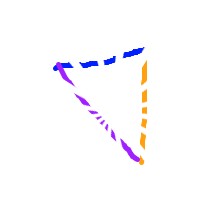
Shape: triangle